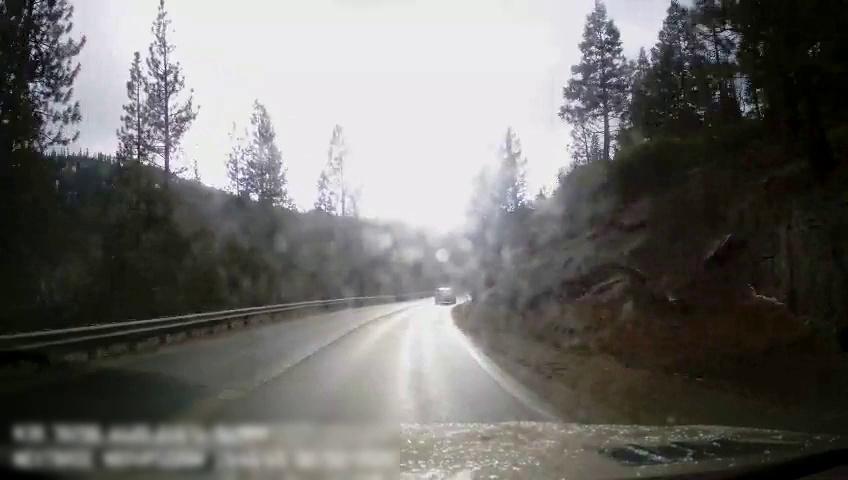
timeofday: Day
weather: Sunny
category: Drivable Space
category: Vehicles | SUV
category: Lanes | Alternate Lane